【题型】解答题　【知识点】解析几何　【难度】medium
已知椭圆$\Gamma$:$\dfrac{x^2}{a^2}+\dfrac{y^2}{b^2}=1(a>b>0)$的左右焦点分别为$F_1$，$F_2$，上下顶点分别为$B_1$，$B_2$，$\triangle B_1F_1F_2$是面积为$1$的直角三角形，过焦点的直线交椭圆$\Gamma$于$P$、$Q$两点（$P$、$Q$分别在第一、四象限）。

(1) 求椭圆$\Gamma$的离心率；

(2) 已知点$M(0,m)$，$m>0$，求椭圆$\Gamma$上的动点$R$到点$M$的最大距离；

(3) 求四边形$B_1B_2QP$面积的取值范围。
【解答】
【详解】（1）如图，设椭圆 \(C\) 的焦距为 \(|F_1F_2| = 2c\ (c>0)\)，

易得 \(|OF_1| = c\)，\(|OB_1| = b\)，\(|B_1F_1| = a\)，

又因为 \(\triangle B_1F_1F_2\) 为面积为 1 的直角三角形，
\[
\begin{cases}
|B_1F_1| = a = \sqrt{2} \\
|OF_1| = c = 1
\end{cases}
\]
所以椭圆的离心率 \(e = \dfrac{c}{a} = \dfrac{\sqrt{2}}{2}\)。

---

（2）由第一问知
\[
\begin{cases}
a = \sqrt{2} \\
c = 1
\end{cases}
\]
故椭圆方程为 \(\dfrac{x^2}{2} + \dfrac{y^2}{1} = 1\)，

设 \(R(x,y)\)，且 \(\dfrac{x^2}{2} + \dfrac{y^2}{1} = 1\)，即 \(x^2 = 2 - 2y^2\)，

\[
|RM|^2 = x^2 + (y - m)^2 = 2 - 2y^2 + y^2 - 2my + m^2 = -y^2 - 2my + m^2 + 2,
\]
其对称轴为 \(y = -m < 0\)，而 \(-1 \le y \le 1\)，
当 \(-m \le -1\)，即 \(m \ge 1\) 时，

\(|RM|^2\) 在 \(y = -1\) 时取得最大值，\(|RM|_{\max} = m + 1\)；

当 \(0 > -m > -1\)，即 \(0 < m < 1\) 时，

\(|RM|^2\) 在 \(y = -m\) 时取得最大值，\(|RM|_{\max} = \sqrt{2m^2 + 2}\)。

综上，当 \(0 < m < 1\) 时，最大距离为 \(\sqrt{2m^2 + 2}\)；当 \(m \ge 1\) 时，最大距离为 \(m + 1\)。

---

（3）设直线 \(PQ\) 的方程为 \(x = my + 1\)，\(P(x_1,y_1)\)，\(Q(x_2,y_2)\)，

联立
\[
\begin{cases}
x = my + 1 \\
\dfrac{x^2}{2} + \dfrac{y^2}{1} = 1
\end{cases}
\]
消去 \(x\) 整理得 \((m^2 + 2)y^2 + 2my - 1 = 0\)，

则 \(\Delta > 0\)，\(y_1 + y_2 = -\dfrac{2m}{m^2 + 2}\)，\(y_1y_2 = -\dfrac{1}{m^2 + 2}\)。

因为点 \(P, Q\) 分别在第一、四象限，
所以
\[
\begin{cases}
x_1 + x_2 > 0 \\
x_1 \cdot x_2 > 0
\end{cases},
\quad \text{即} \quad
\begin{cases}
m(y_1 + y_2) + 2 > 0 \\
m^2 y_1 y_2 + m(y_1 + y_2) + 1 > 0
\end{cases},
\]
故
\[
\begin{cases}
\frac{-2m^2}{m^2 + 2} + 2 > 0 \\
\frac{-m^2}{m^2 + 2} - \frac{2m^2}{m^2 + 2} + 1 > 0
\end{cases},
\quad \text{解得} \quad -1 < m < 1,
\]
得到四边形 \( B_1B_2QP \) 的面积为 \( S = S_{\triangle OB_1P} + S_{\triangle OB_2Q} + S_{\triangle OPQ} \)，
\[
S = \frac{1}{2}|OB_1| \cdot x_1 + \frac{1}{2}|OB_2| \cdot x_2 + \frac{1}{2}|OF_2| \cdot |y_1 - y_2|,
\]
因为 \( |B_1B_2| = 2 \)，\( x_1 = m y_1 + 1 \)，\( x_2 = m y_2 + 1 \)，

所以
\[
S = \frac{1}{2}m(y_1 + y_2) + 1 + \frac{1}{2}\sqrt{(y_1 + y_2)^2 - 4y_1 y_2} = \frac{2 + \sqrt{2m^2 + 2}}{m^2 + 2},
\]
令 \( t = 2 + \sqrt{2m^2 + 2} \)，\( \sqrt{2} + 2 \leq t < 4 \)，则
\[
S = \frac{2t}{t^2 - 4t + 6} = \frac{2}{t + \frac{6}{t} - 4},
\]
因为 \( \sqrt{2} + 2 > \sqrt{6} \)，所以 \( y = t + \frac{6}{t} \) 在 \( [\sqrt{2} + 2, 4) \) 上单调递增，

故 \( S \in \left( \frac{4}{3}, \frac{2 + \sqrt{2}}{2} \right] \)，即四边形 \( B_1B_2QP \) 面积的取值范围为 \( \left( \frac{4}{3}, \frac{2 + \sqrt{2}}{2} \right] \).

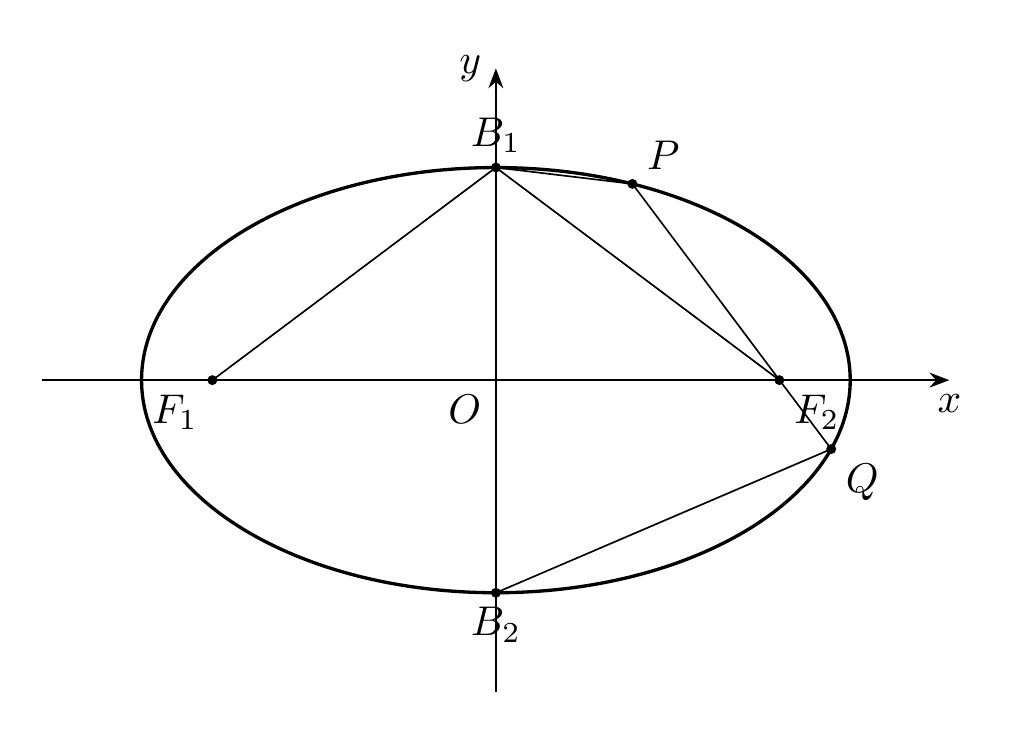